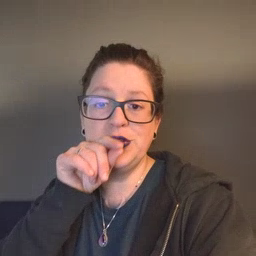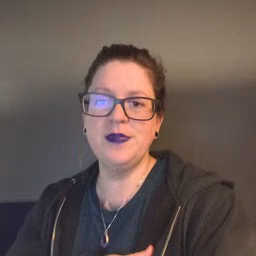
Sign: bird